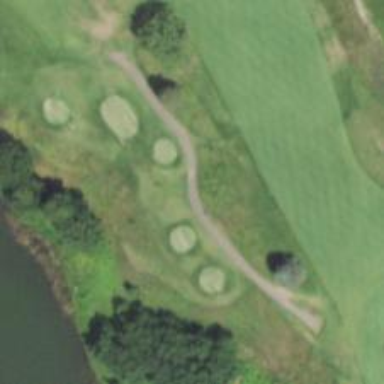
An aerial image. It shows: Path used for both walking and golf.